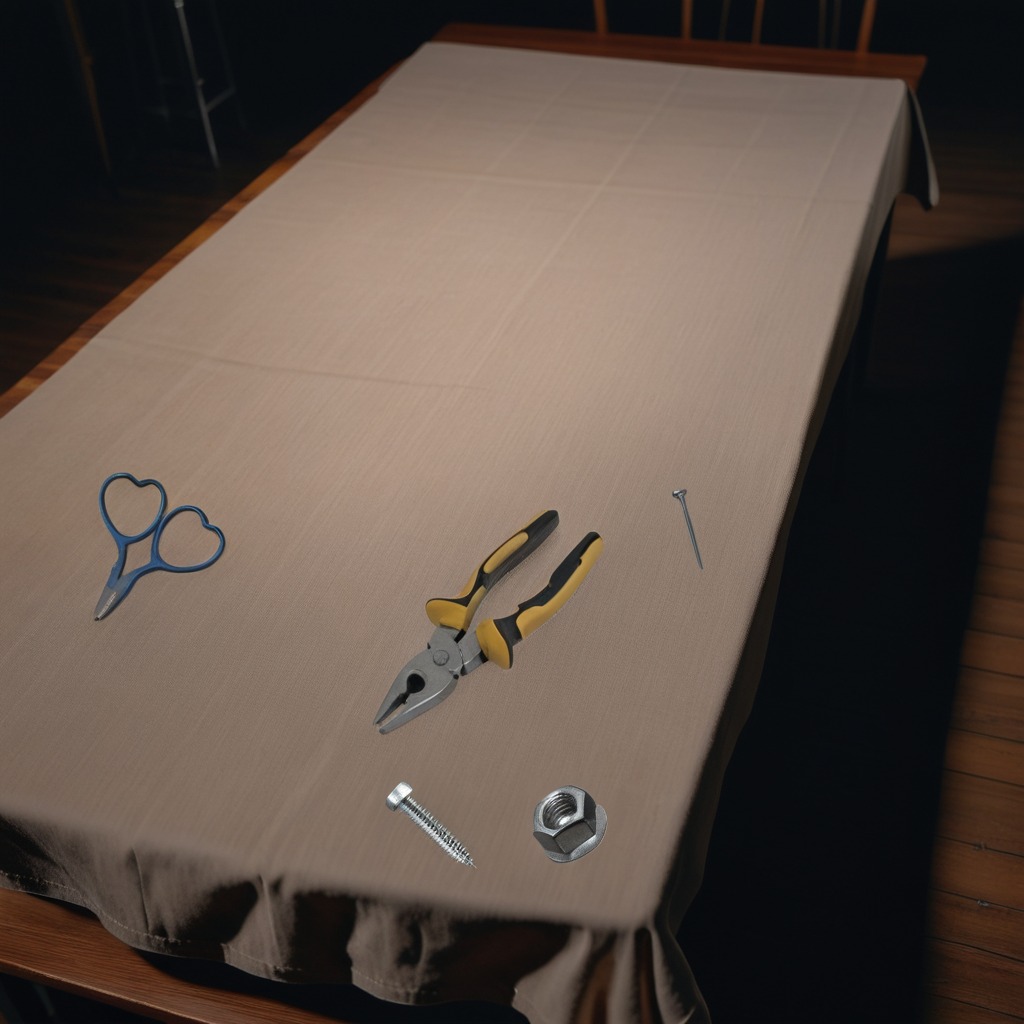
A metal machine screw, an iron nail, pliers, a metal nut, and a pair of scissors are lying on the wooden table.